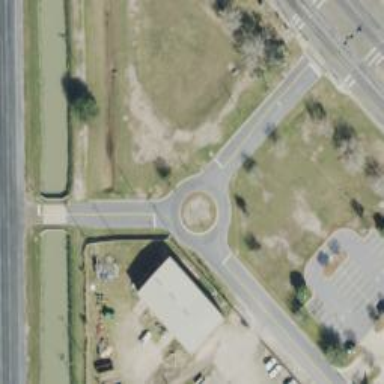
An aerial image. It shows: Residential road that intersects with roundabout.